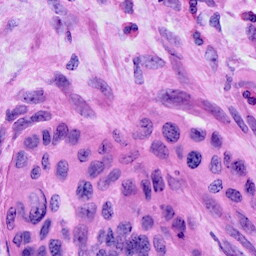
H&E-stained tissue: Cervix